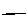
Label: line